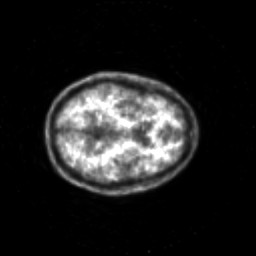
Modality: PET
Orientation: axial
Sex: female
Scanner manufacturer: siemens